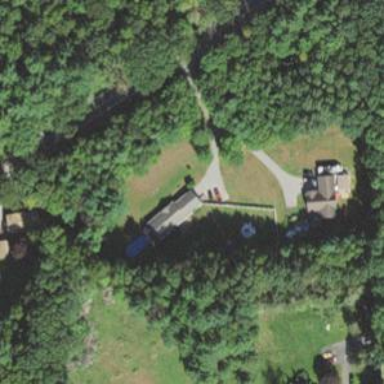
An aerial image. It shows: Residential driveway.